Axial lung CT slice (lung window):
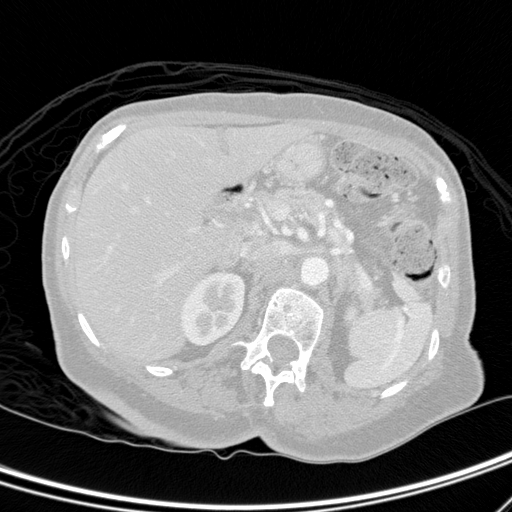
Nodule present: no